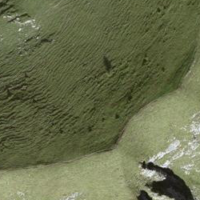
EUNIS habitat code: 23
Species observed at this site:
Campanula thyrsoides